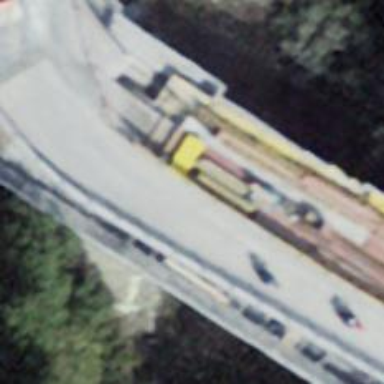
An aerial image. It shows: Tertiary road with asphalt surface crossing bridge without sidewalk.